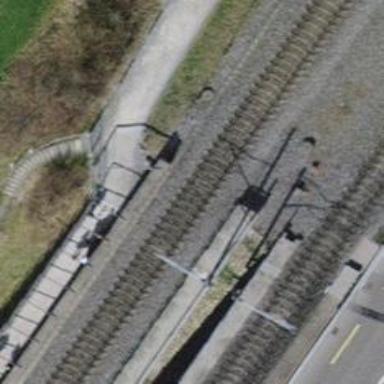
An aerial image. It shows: Railway bridge with electrified tracks and single rail.